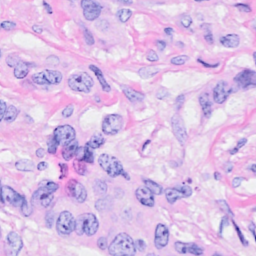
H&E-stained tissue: Breast